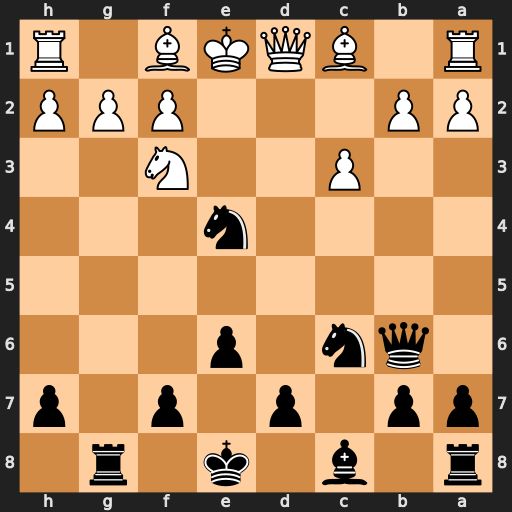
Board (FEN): r1b1k1r1/pp1p1p1p/1qn1p3/8/4n3/2P2N2/PP3PPP/R1BQKB1R
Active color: b
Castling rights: KQq
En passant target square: -
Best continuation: Qxf2#